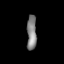
Tissue: prostate
Cell type: Endothelial cells
Senescence score: 0.7123
Nuclear area (px): 329
Mean DAPI intensity: 131.125